Field crop: maize
Growth stage: 2
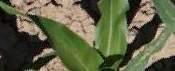
Species: maize